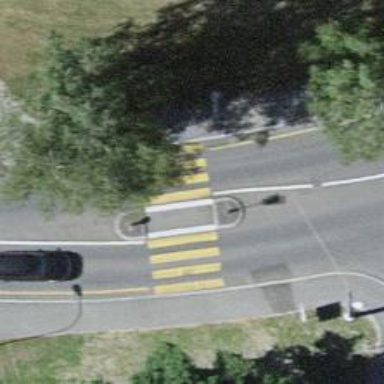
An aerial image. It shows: Uncontrolled zebra crossing with pedestrian island.